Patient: sex M, age 58
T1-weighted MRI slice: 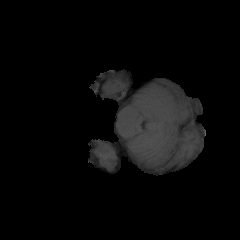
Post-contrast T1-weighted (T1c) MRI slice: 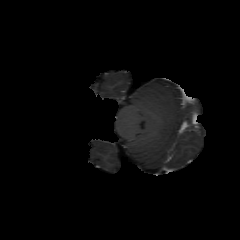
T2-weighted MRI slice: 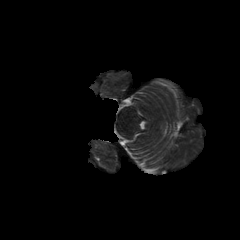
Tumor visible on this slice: no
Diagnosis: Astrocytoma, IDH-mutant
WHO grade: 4